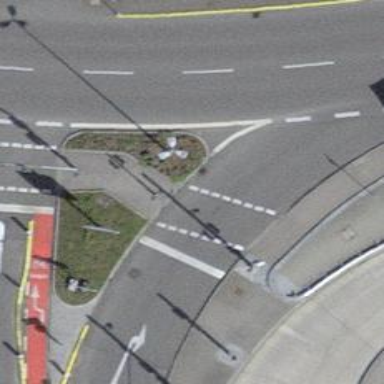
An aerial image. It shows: Road with traffic signals controlling the flow of traffic.